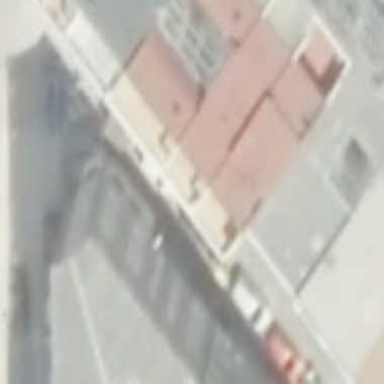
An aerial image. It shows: Part of building.